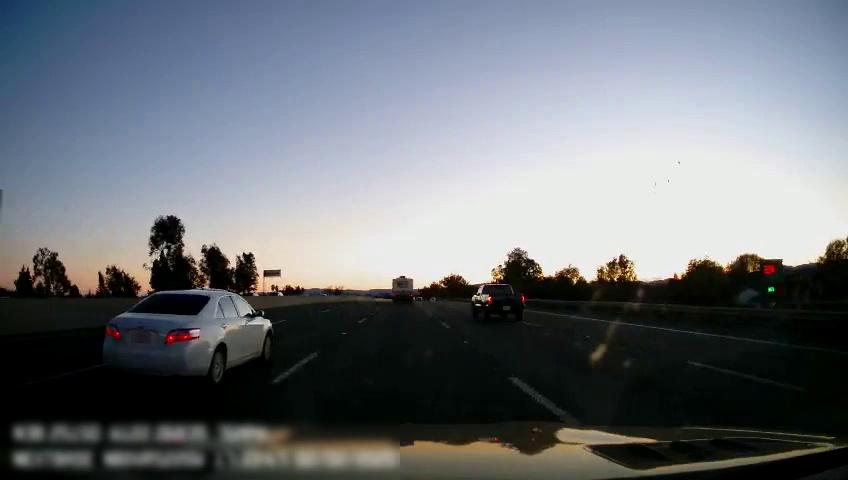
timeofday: Day
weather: Sunny
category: Drivable Space
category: Vehicles | Van
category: Vehicles | Truck
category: Vehicles | Car
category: Vehicles | Car
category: Lanes | Current Lane
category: Lanes | Alternate Lane
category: Lanes | Alternate Lane
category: Lanes | Current Lane
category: Lanes | Alternate Lane
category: Lanes | Alternate Lane